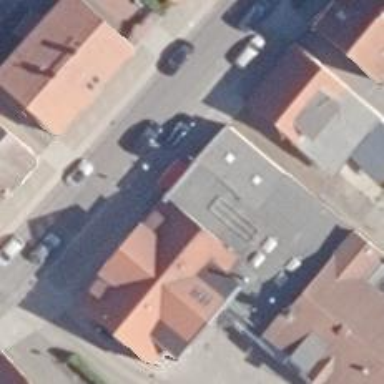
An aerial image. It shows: Bakery.